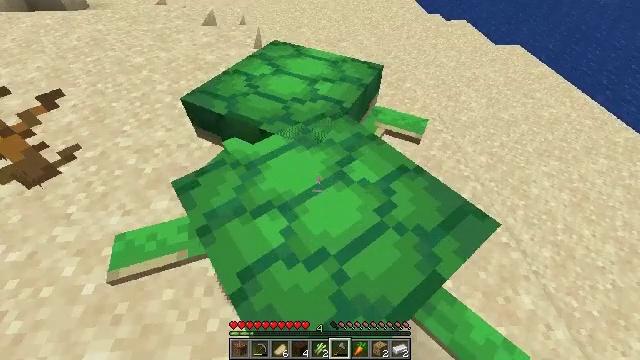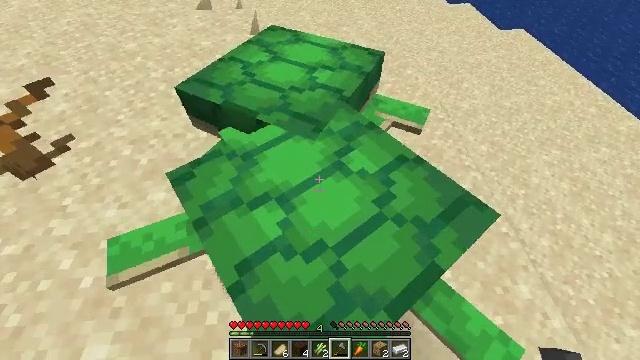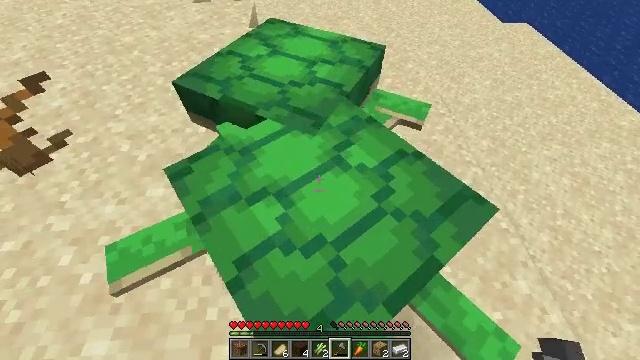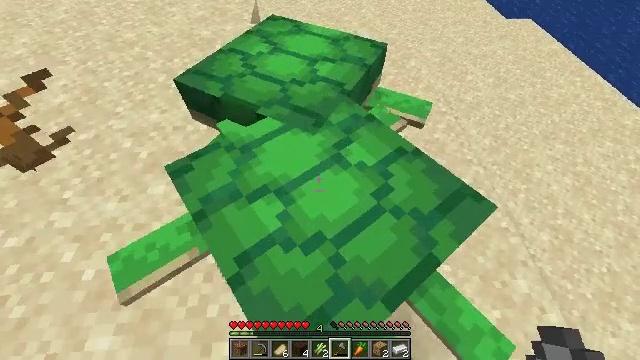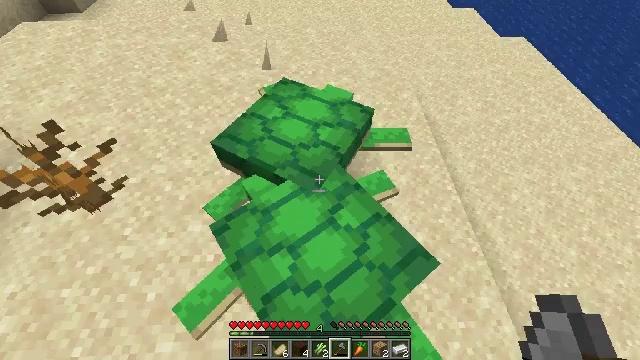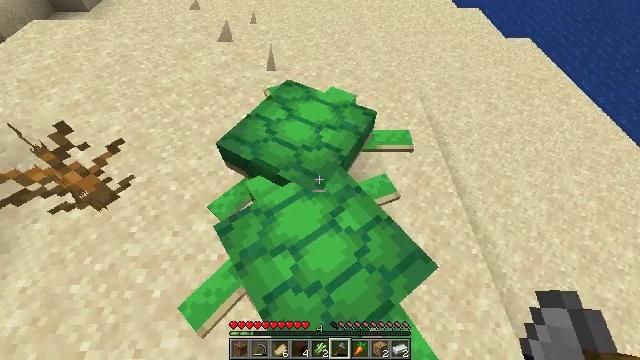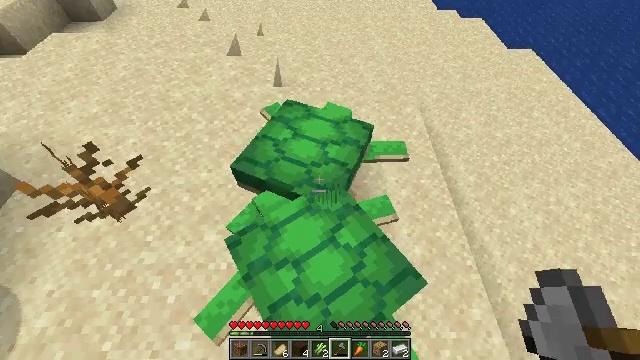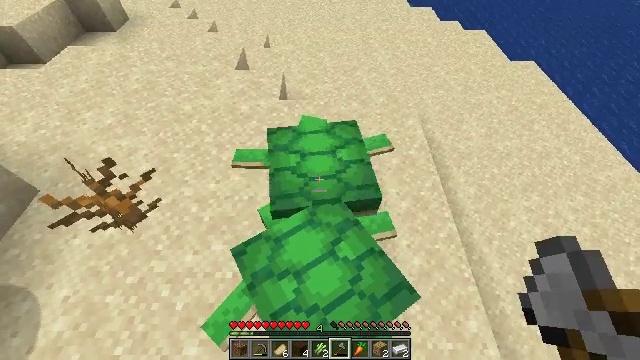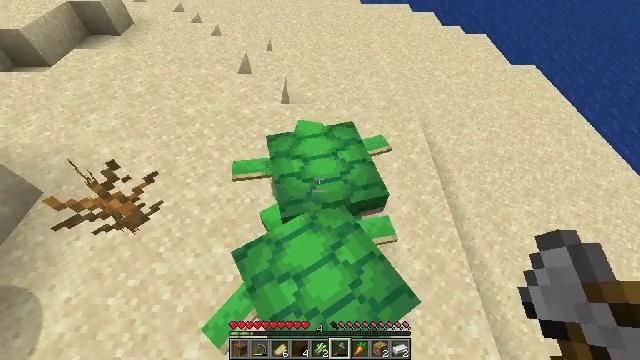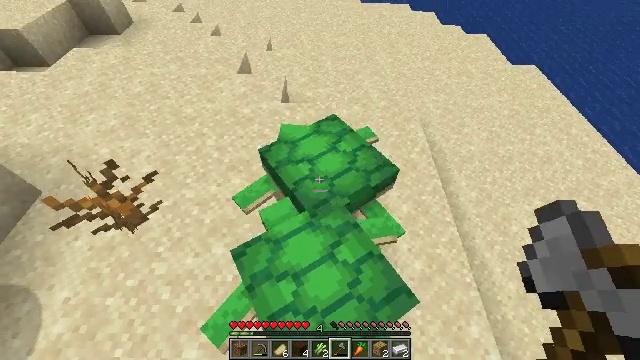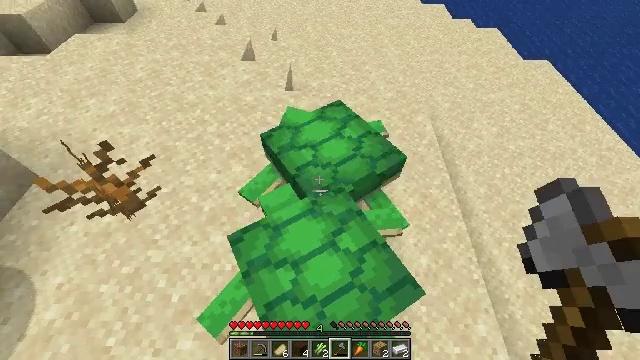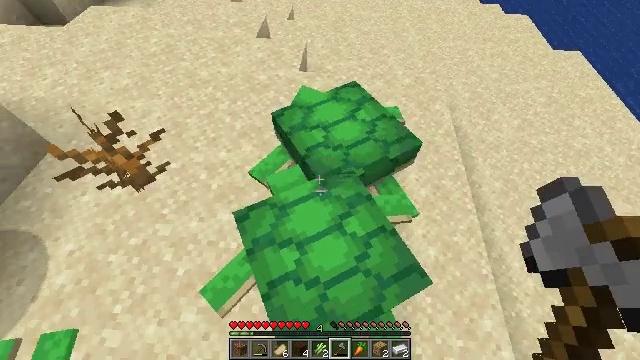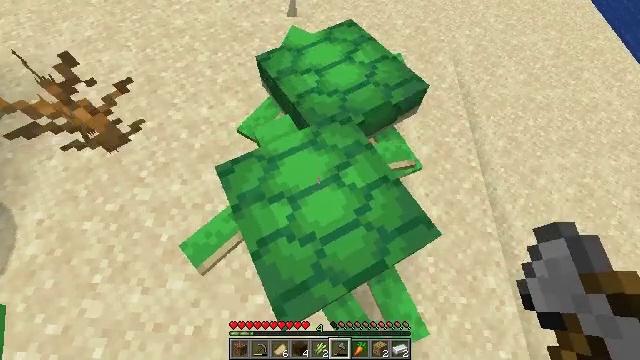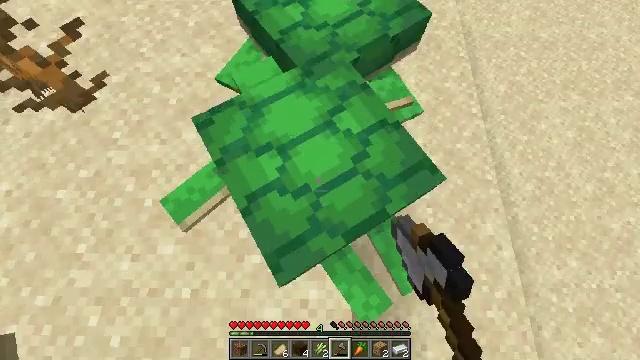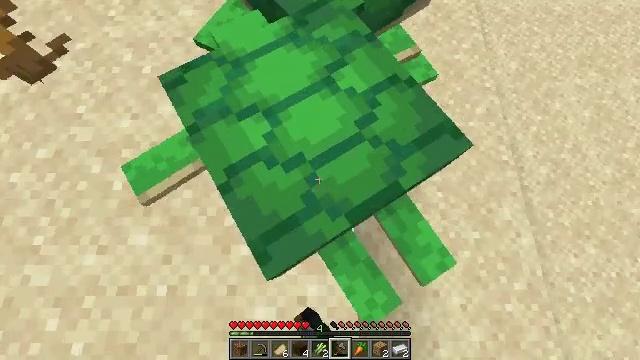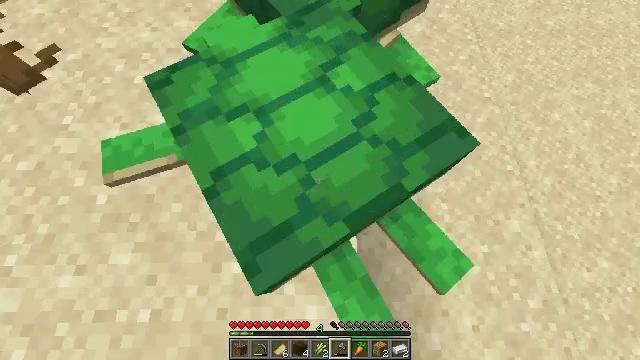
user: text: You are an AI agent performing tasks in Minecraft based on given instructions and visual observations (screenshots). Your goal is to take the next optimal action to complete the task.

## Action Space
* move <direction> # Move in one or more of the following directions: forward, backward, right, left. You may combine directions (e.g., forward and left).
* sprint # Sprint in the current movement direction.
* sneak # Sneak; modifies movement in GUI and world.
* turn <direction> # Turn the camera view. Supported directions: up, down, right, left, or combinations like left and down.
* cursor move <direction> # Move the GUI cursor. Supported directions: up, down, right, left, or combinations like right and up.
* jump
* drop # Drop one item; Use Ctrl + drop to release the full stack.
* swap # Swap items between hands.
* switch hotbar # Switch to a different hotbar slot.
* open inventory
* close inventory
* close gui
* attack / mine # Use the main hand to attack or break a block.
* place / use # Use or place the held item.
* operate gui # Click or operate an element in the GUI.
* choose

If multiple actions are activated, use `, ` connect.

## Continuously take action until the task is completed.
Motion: motion action
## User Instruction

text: Defeat a turtle.
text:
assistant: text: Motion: turn down
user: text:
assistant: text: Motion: turn down
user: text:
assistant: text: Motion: jump
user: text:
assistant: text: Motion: jump
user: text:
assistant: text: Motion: jump
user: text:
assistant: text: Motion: turn left, jump
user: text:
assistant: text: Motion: turn left and up, jump
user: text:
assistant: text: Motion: no_op
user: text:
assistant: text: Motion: no_op
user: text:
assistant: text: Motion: turn left
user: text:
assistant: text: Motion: turn left and down
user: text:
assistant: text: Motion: turn right and down, attack / mine
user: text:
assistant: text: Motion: turn right and down, attack / mine
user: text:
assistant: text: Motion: turn down, attack / mine
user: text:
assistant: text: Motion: turn up, attack / mine
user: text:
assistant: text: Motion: no_op
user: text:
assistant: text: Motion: no_op